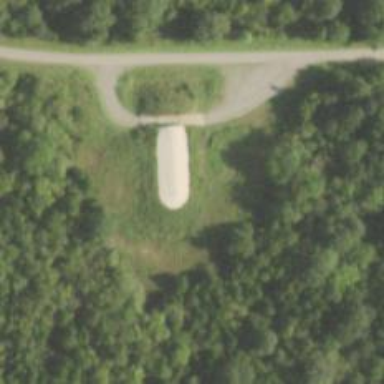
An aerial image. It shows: Military bunker for protection and defense.